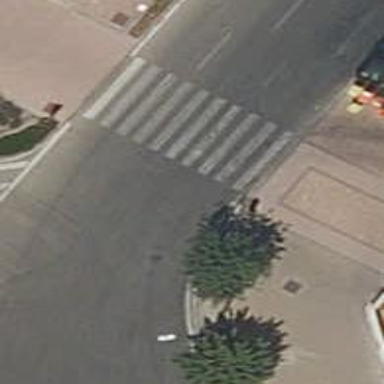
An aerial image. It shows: Zebra crossing on the road.